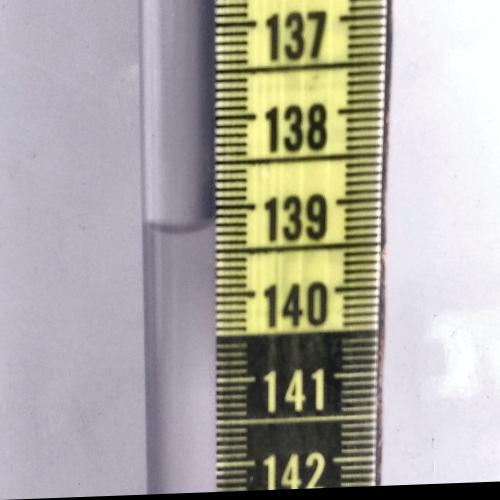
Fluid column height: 139.2 cm